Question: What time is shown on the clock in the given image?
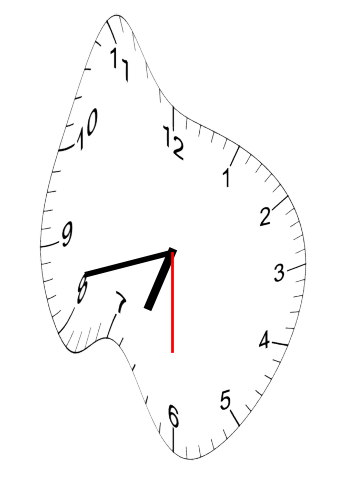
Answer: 06:42:30